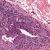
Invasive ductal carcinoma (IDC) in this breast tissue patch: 1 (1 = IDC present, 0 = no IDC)